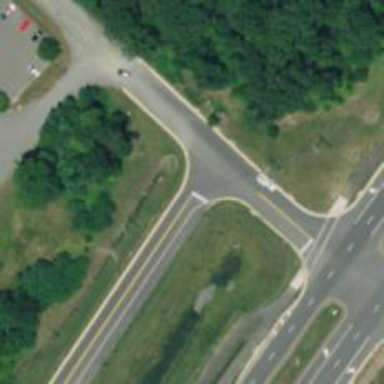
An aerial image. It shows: Stop road.